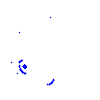
Particle: proton